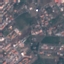
Land use / land cover: Residential